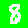
Digit: 8